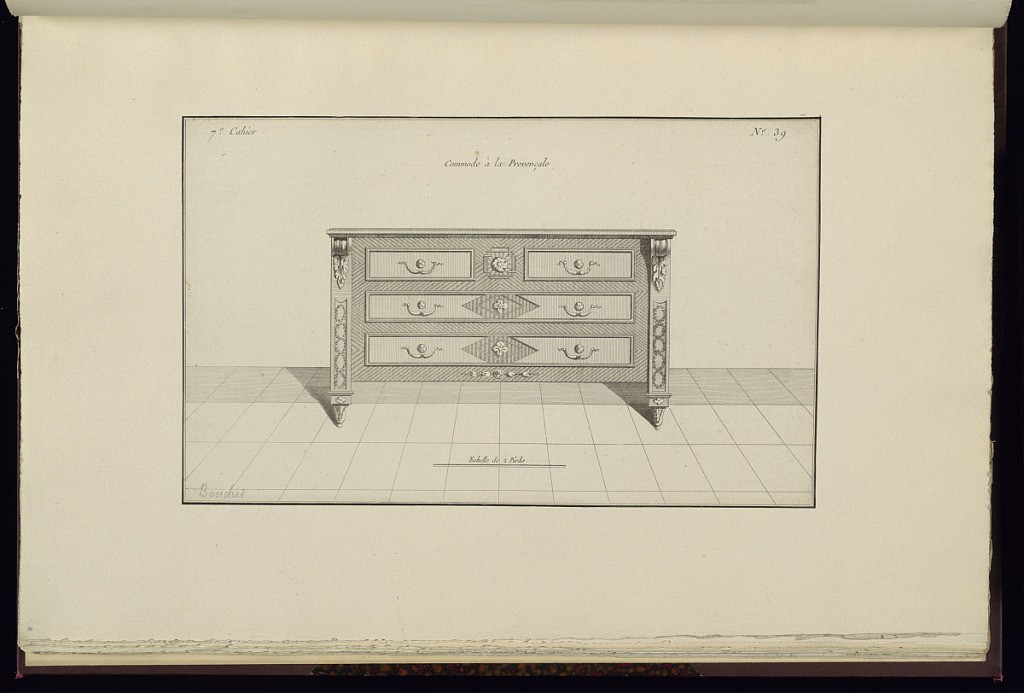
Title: Commode à la Provençale
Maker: Juste-François Boucher, French, 1736 – 1782
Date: ca. 1775
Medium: Engraving on off white laid paper
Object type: Print
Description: Design for a dresser with two short top drawers and two long lower drawers. The dresser is carved with ornament motifs including acanthus leaves, floral guilloche, and rosettes. The plate is not signed.